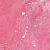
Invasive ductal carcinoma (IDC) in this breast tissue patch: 0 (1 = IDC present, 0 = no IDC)